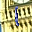
Label: 1